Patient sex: F
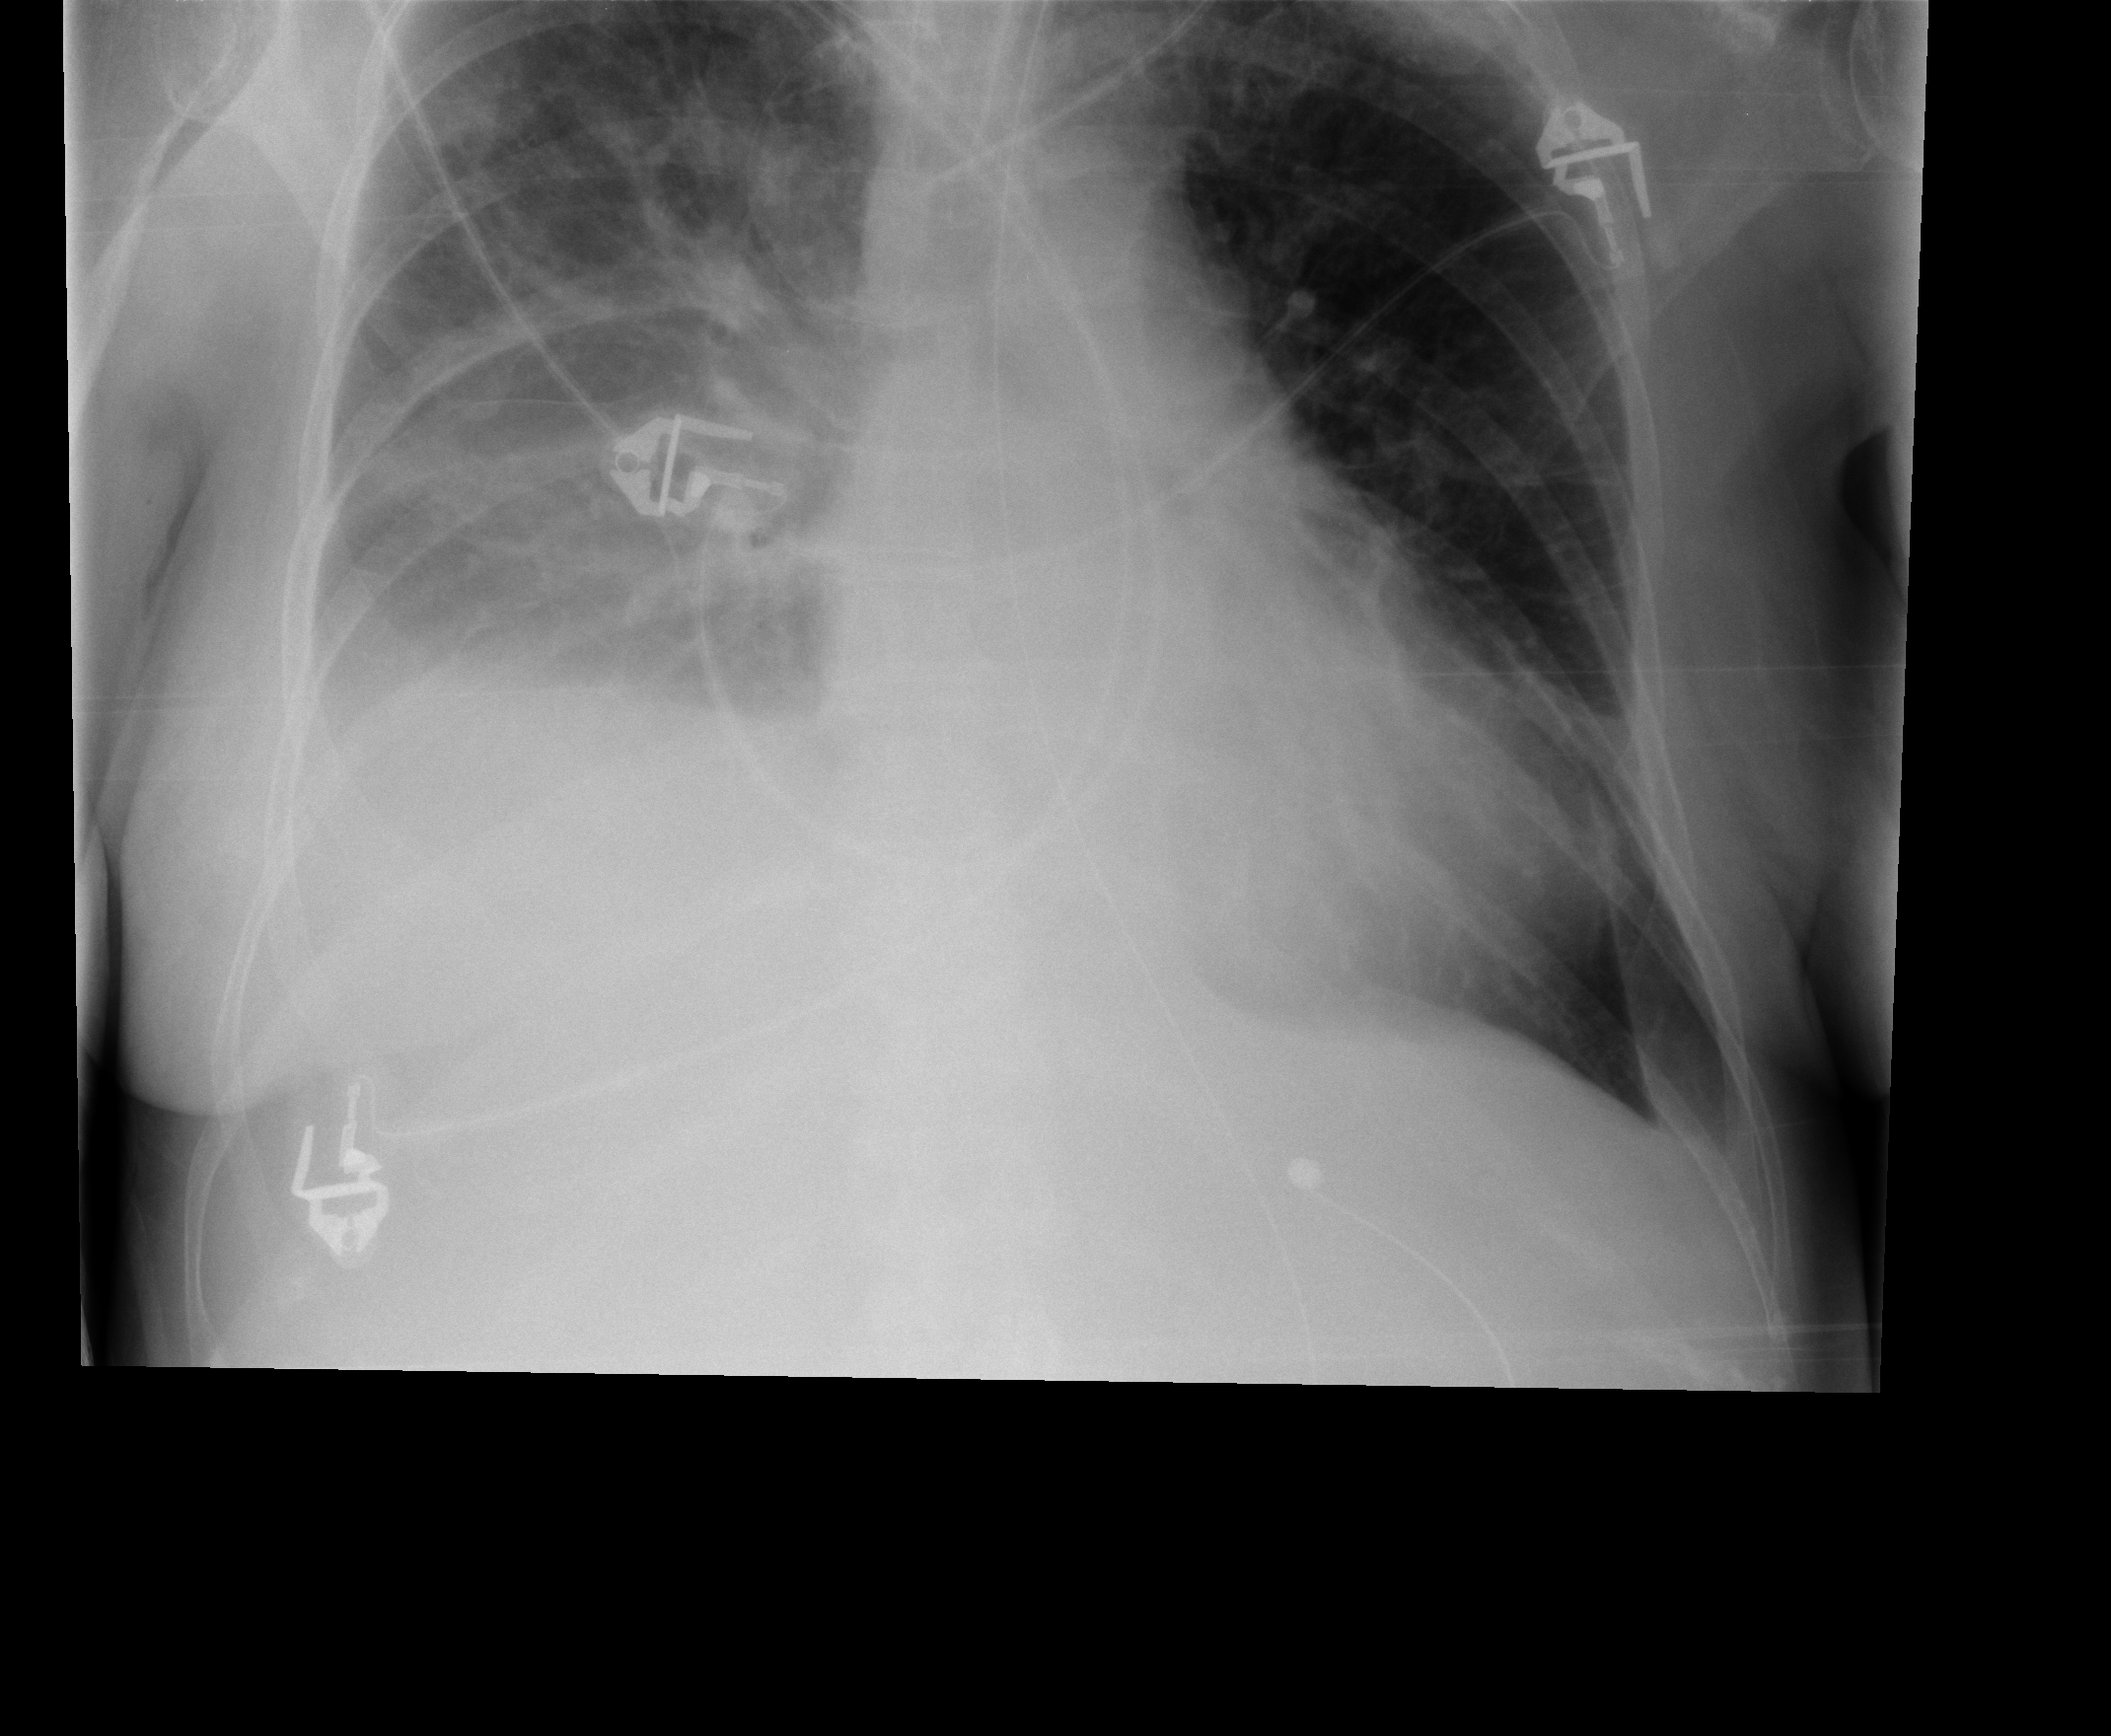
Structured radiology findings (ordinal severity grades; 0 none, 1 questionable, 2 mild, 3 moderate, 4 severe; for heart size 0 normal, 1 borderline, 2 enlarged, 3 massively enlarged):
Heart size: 2
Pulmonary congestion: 3
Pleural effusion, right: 1
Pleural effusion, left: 2
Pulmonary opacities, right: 3
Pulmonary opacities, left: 2
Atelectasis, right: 3
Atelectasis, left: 1